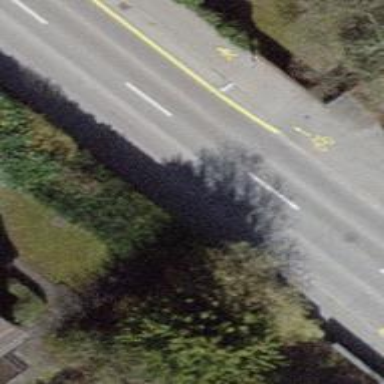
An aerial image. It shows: Asphalt cycleway.